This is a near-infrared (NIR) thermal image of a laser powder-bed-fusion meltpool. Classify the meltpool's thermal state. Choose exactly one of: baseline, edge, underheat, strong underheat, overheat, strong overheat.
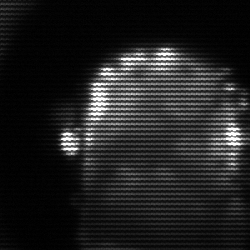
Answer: baseline